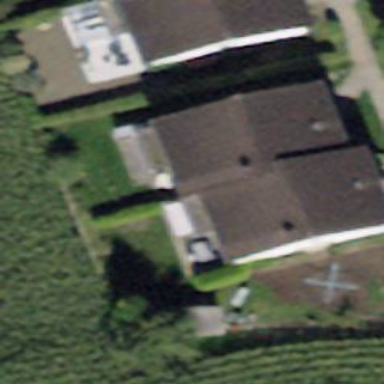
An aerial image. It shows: Semidetached house.